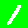
Digit: 1